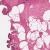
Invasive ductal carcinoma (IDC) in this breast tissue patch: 0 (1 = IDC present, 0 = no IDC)